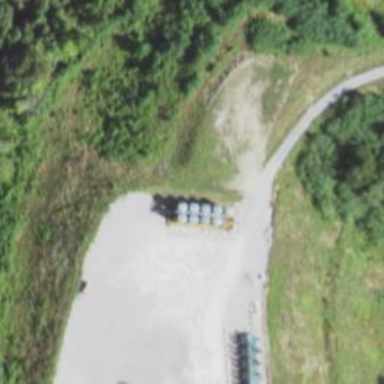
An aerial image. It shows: Storage tank that is man-made.